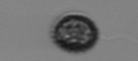
Label: Pseudochattonella_farcimen